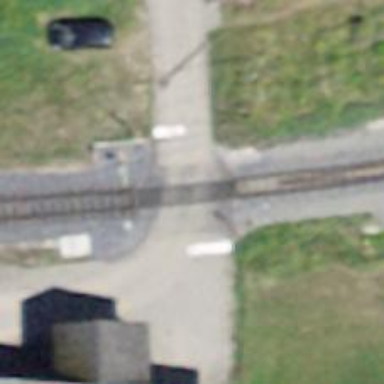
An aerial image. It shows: Railway level crossing.